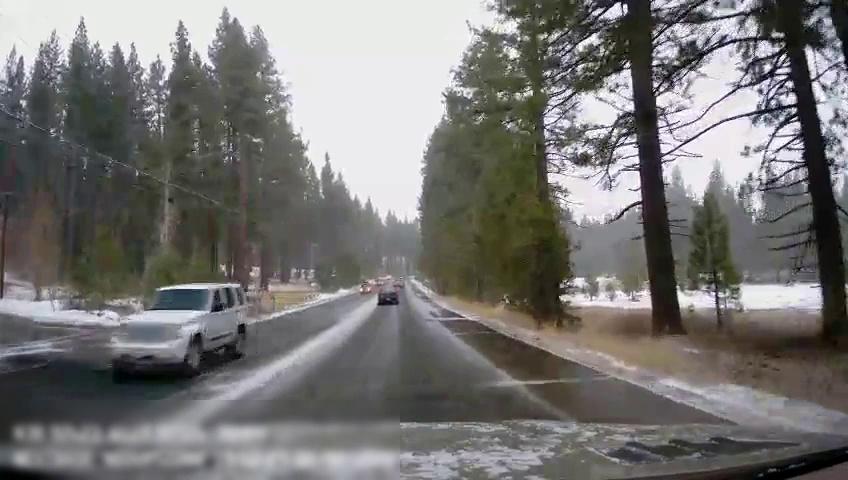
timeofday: Day
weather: Snowy
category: Drivable Space
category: Vehicles | SUV
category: Vehicles | Car
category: Lanes | Opposite Lane
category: Lanes | Opposite Lane
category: Lanes | Current Lane